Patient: sex M, age 57
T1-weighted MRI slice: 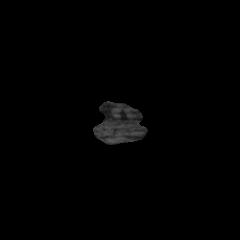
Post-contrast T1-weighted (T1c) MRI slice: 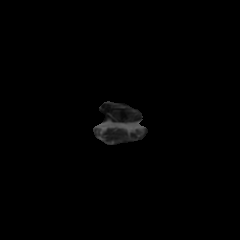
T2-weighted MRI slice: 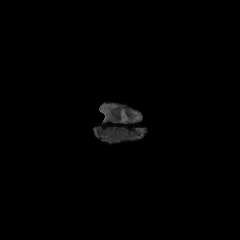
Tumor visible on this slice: no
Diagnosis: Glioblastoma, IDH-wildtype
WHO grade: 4